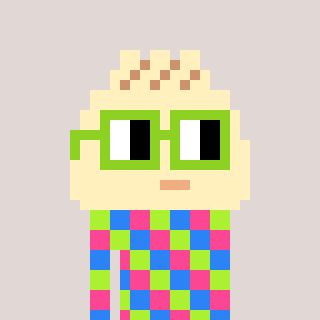
a pixel art character with square light green glasses, a porkbao-shaped head and a rust-colored body on a warm background